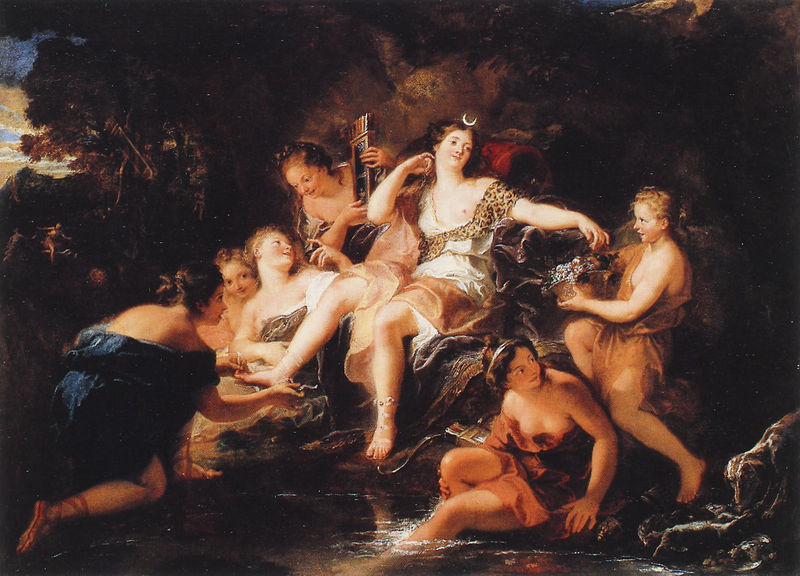
Titel: Das Bad der Diana
Künstler: Antoine Coypel
Institution: Epinal, Musée départemental des Vosges
Schlagwörter: akt, baum, berg, blau, gruppe, haut, himmel, mann, nackt, wasser, baden, fluss, frauen, see, teich, ufer, blumen, brust, damen, frau, kleider, männer, stirn, rot, barock, diener, mensch, schüssel, bach, natur, kind, gesang, musik, höhle, rokoko, wald, engel, trauben, fell, füße, bogen, dick, weiber, korb, sandalen, bad, waschen, mond, sichel, rau, jüngling, musen, königin, harfe, bden, dienerinnen, laube, diana, togen, panther, gaben, luna, bade, fa